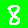
Digit: 8